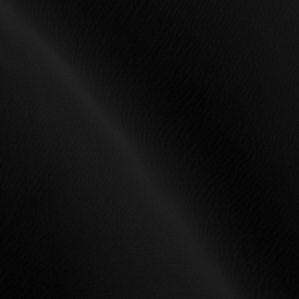
Label: non_frost